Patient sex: M
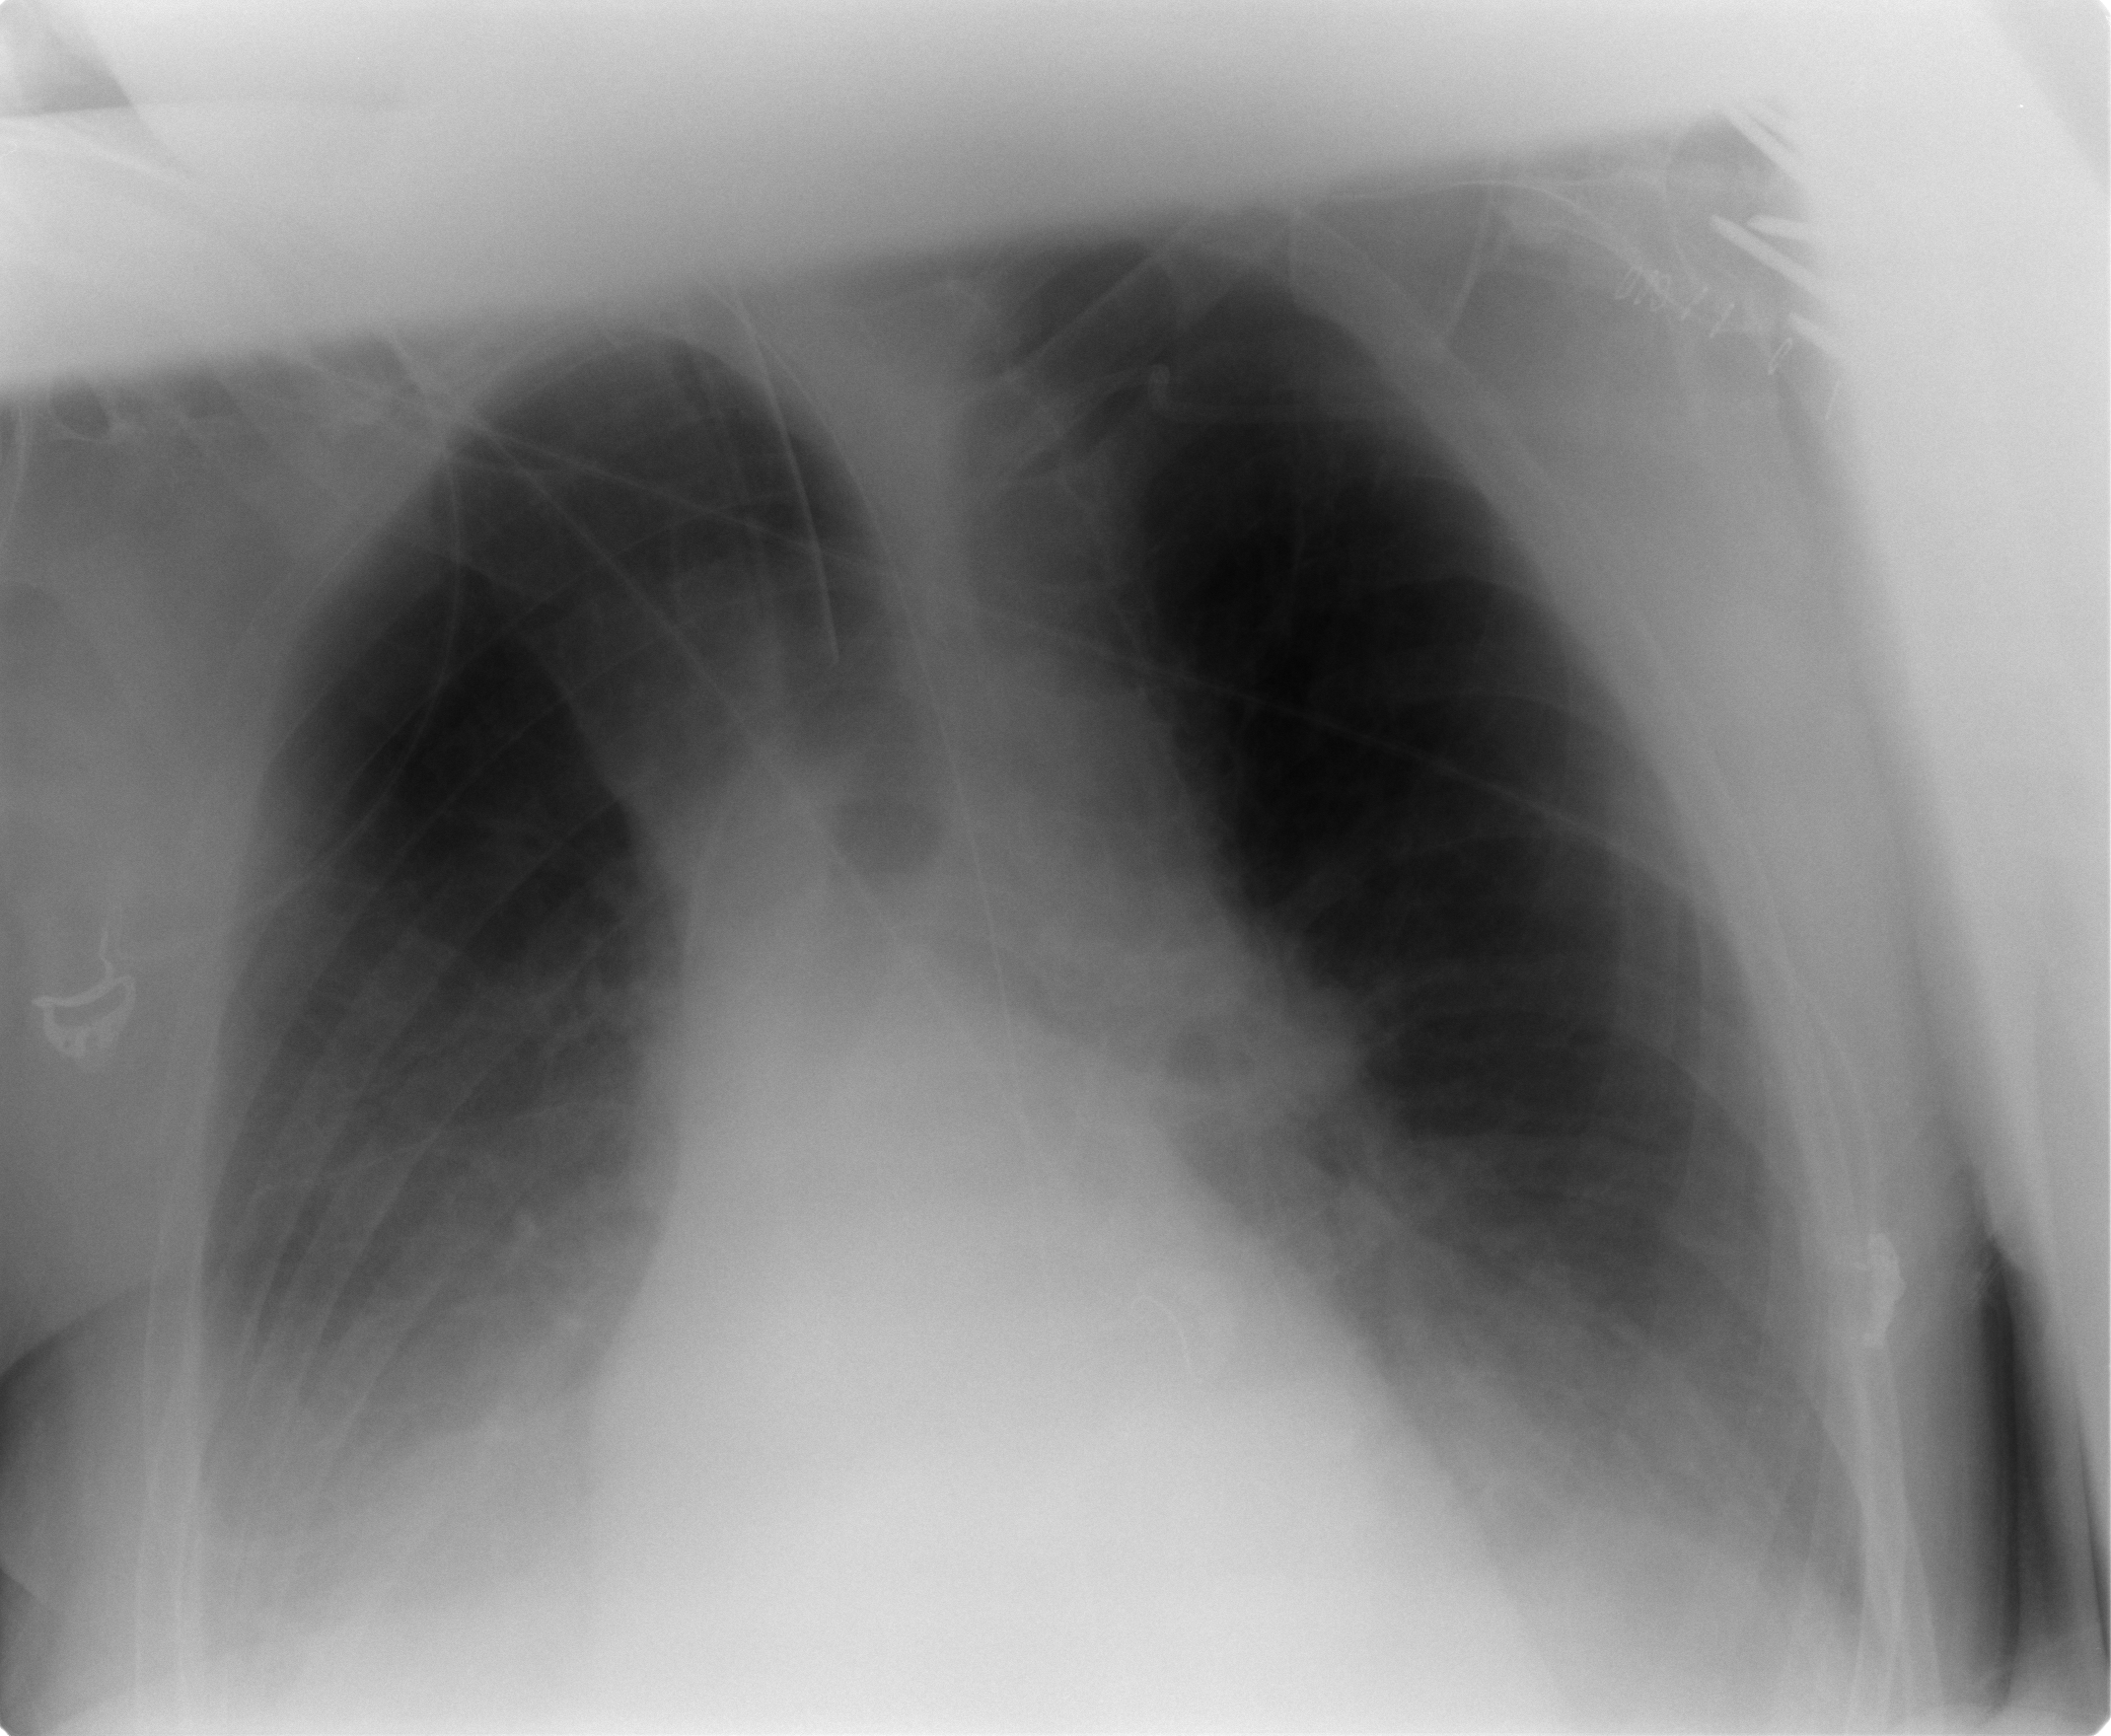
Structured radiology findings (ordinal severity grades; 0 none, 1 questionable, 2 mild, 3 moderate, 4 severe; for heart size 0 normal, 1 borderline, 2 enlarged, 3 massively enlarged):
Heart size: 0
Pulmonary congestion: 2
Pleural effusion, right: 2
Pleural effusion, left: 2
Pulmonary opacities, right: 0
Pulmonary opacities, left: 0
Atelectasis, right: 2
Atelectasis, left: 2